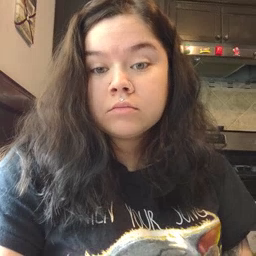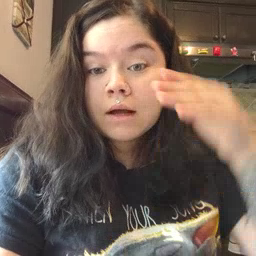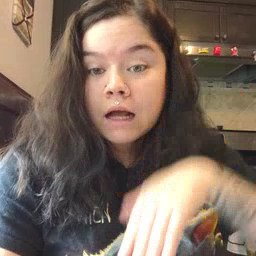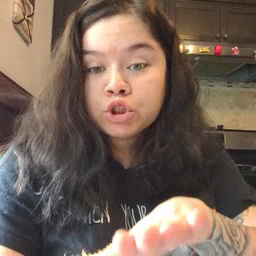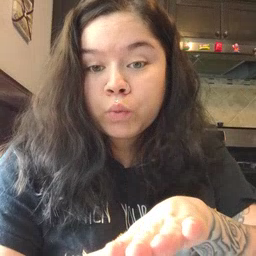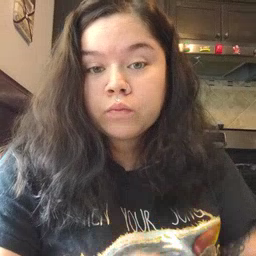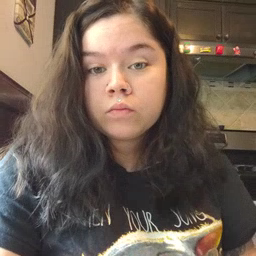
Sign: into